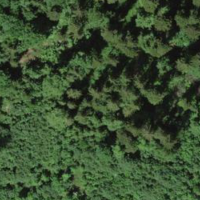
EUNIS habitat code: 43
Species observed at this site:
Lonicera acuminata